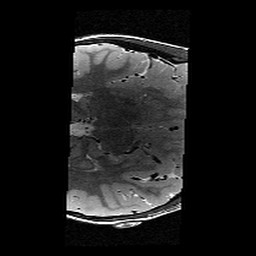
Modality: T2w
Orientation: axial
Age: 9
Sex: male
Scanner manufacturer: siemens
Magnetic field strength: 3 T
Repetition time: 9.23 s
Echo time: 0.067 s